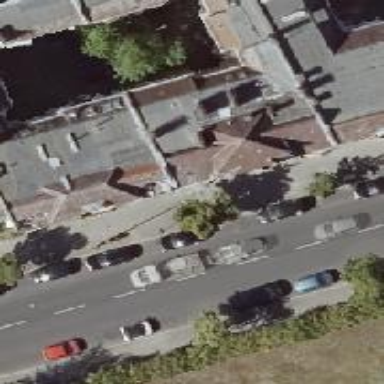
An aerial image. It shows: Unique apartment building with double saltbox roof shape.